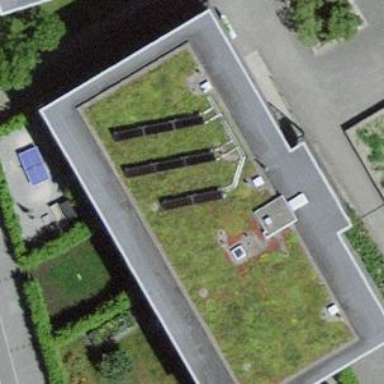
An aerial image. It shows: Flat-roofed apartment building.